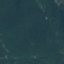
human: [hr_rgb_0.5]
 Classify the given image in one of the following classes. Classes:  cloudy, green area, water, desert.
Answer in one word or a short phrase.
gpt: green area